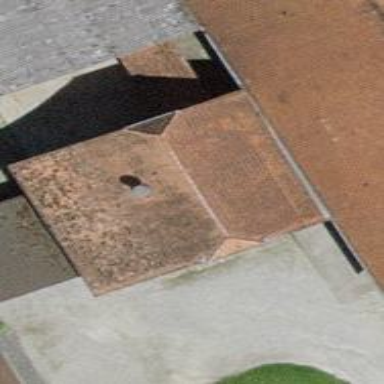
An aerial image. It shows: Barn.